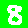
Digit: 8